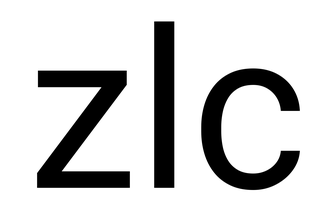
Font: Roboto_Regular